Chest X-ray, PA view. Patient: 55 years old, sex F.
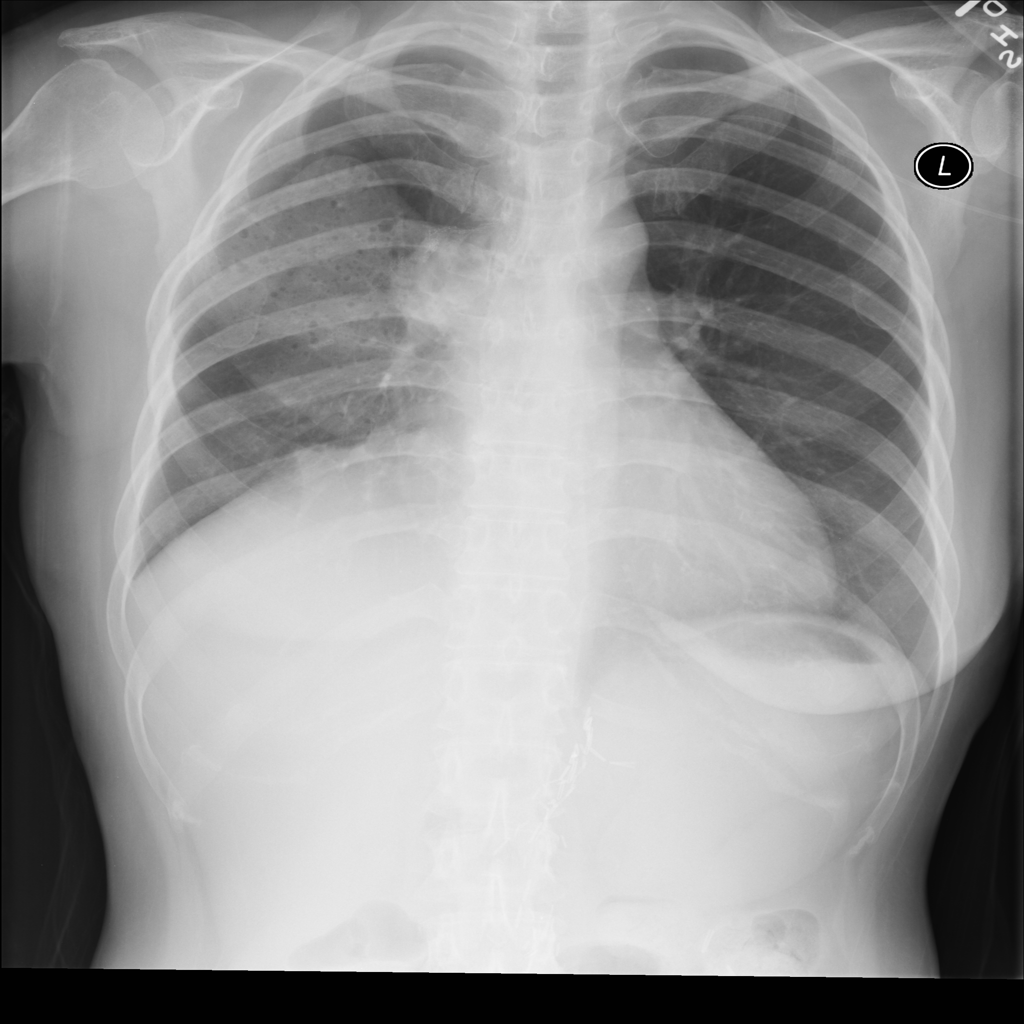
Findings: No Finding